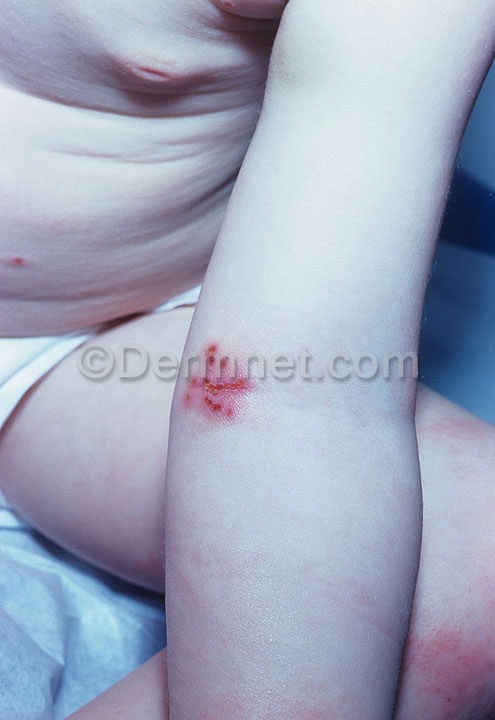
Disease: Warts Molluscum and other Viral Infections